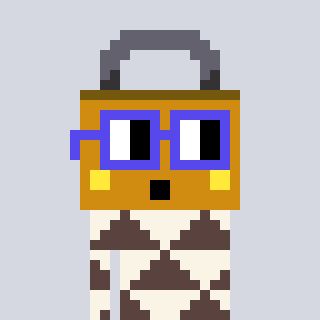
a pixel art character with square blue glasses, a lock-shaped head and a darkbrown-colored body on a cool background